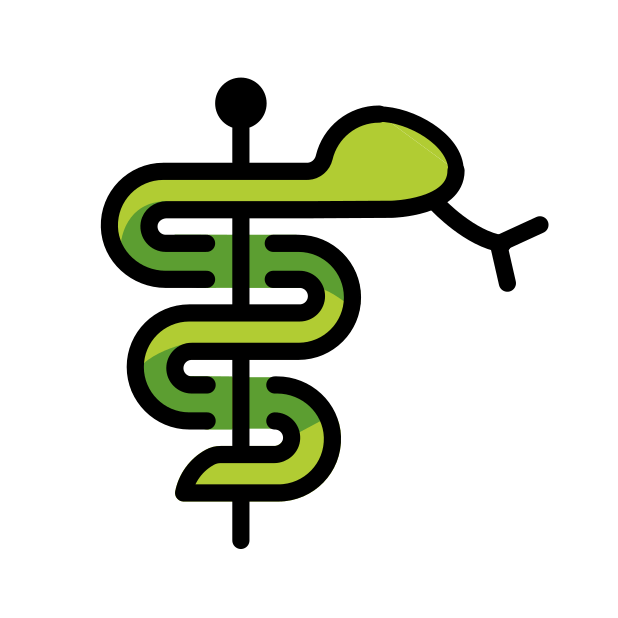
Emoji: ⚕
Name: staff of aesculapius
Unicode: 0x2695